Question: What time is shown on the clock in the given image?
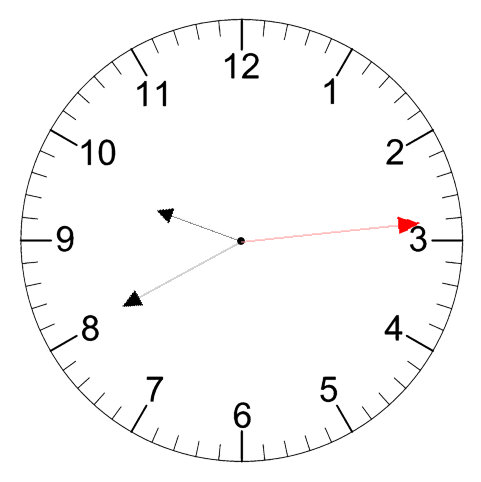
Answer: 09:40:14